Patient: sex M, age 74
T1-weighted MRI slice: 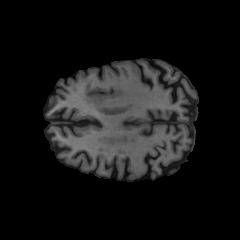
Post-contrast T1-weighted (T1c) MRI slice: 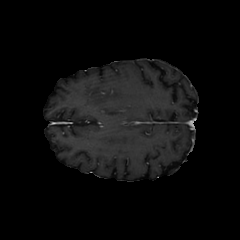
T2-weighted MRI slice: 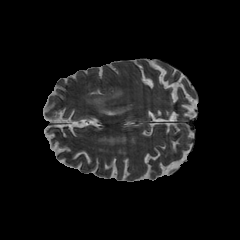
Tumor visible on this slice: yes
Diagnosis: Glioblastoma, IDH-wildtype
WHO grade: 4